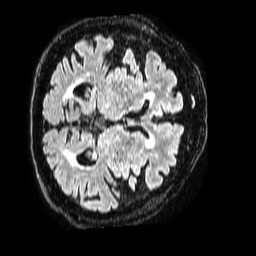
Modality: FLAIR
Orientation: axial
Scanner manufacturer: philips
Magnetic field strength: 1.5 T
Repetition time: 4.8 s
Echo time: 0.3 s